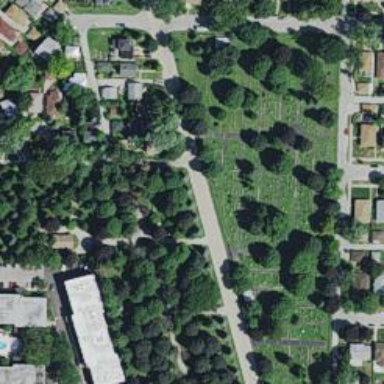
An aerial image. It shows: Cemetery.